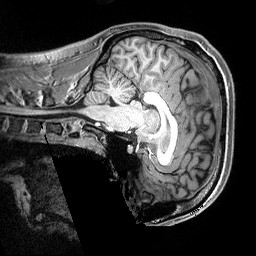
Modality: T1w
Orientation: sagittal
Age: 21
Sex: male
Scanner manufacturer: siemens
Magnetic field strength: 3 T
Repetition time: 2.3 s
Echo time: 0.00291 s